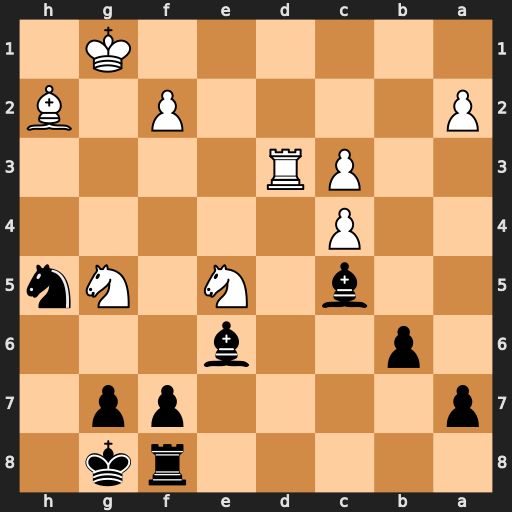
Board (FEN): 5rk1/p4pp1/1p2b3/2b1N1Nn/2P5/2PR4/P4P1B/6K1
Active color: b
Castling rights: -
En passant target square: -
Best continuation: Bf5 Rf3 g6 Nexf7 Rxf7 Nxf7 Kxf7